Question: I developed a desktop application, it's almost done but still contains some bugs which I'm eliminating.
I use a general [try...catch] block wrapped around my application
'''
[STAThread]
static void Main()
{
try
{
program = new Program();
// ...
}
catch (Exception x)
{
// ...
MessageBox.Show(
message,
Resources.MESSAGEBOX_ERROR_CRASH_Caption,
MessageBoxButtons.OK,
MessageBoxIcon.Error);
}
}
'''
my Program class constructor being:
'''
public Program()
{
// [...]
Application.EnableVisualStyles();
Application.SetCompatibleTextRenderingDefault(false);
// [...]
frmLogon = new Logon();
Application.Run(frmLogon);
}
'''
to ensure that any unhandled exception will bubble all the way up the stack and is at least responded to with some communicative message box.
It works fine when I run the application under Visual Studio (debug mode), but when I deployed it and installed on my PC, it doesn't - that's what I get when the bug (which I've already identified, by the way) causes it to read from a null array

Why? It baffles me really. Why was it "unhandled"? It was my understanding that should work regardless of whether it's release or debug mode, otherwise what would be the point.
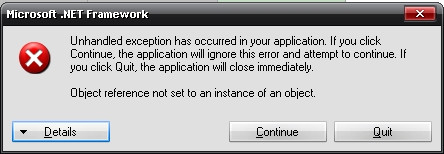
Answer: This is kind of old, but if you still need a solution, you need to handle some events, enclosing the entire thing in a try catch won't work. Do something like this:
'''
/// <summary>
/// The main entry point for the application.
/// </summary>
[STAThread]
static void Main()
{
Application.EnableVisualStyles();
Application.SetCompatibleTextRenderingDefault(false);
AppDomain.CurrentDomain.UnhandledException += ProcessAppException;
Application.ThreadException += ProcessThrException;
Application.Run(new MainForm());
}
private static void ProcessAppException(object sender, UnhandledExceptionEventArgs e)
{
XtraFunctions.LogException((Exception)e.ExceptionObject);
throw (Exception)e.ExceptionObject; //MessageBox in your case.
}
private static void ProcessThrException(object sender, ThreadExceptionEventArgs e)
{
XtraFunctions.LogException(e.Exception);
throw e.Exception; //MessageBox in your case.
}
'''
When an exception isn't caught, it will go through one of those before displaying the exception dialog. So you have the option to override it and display a nice message of your choice.